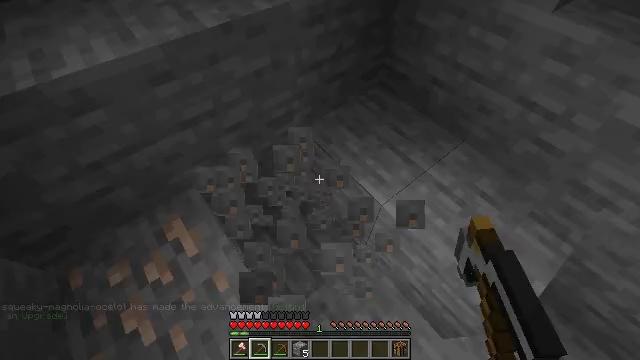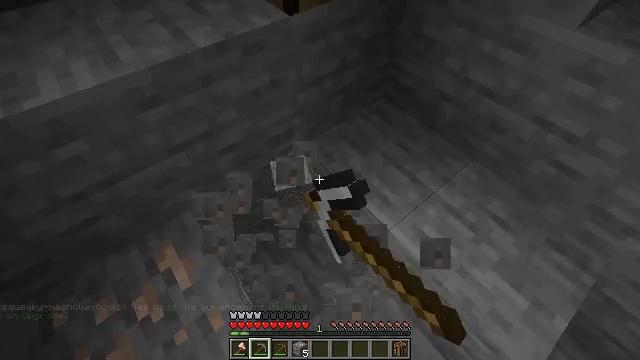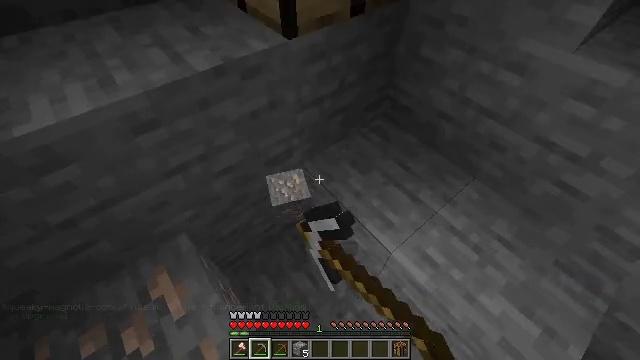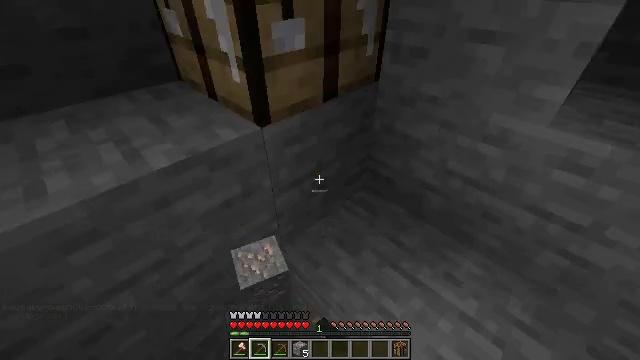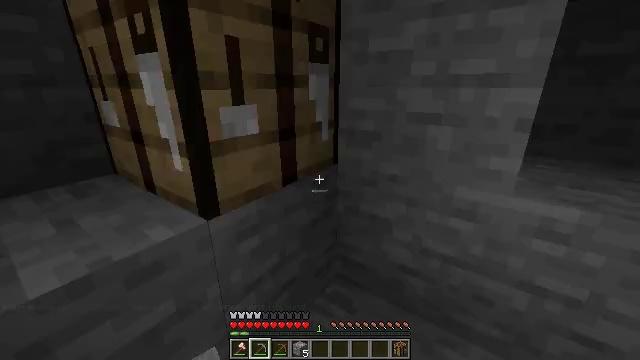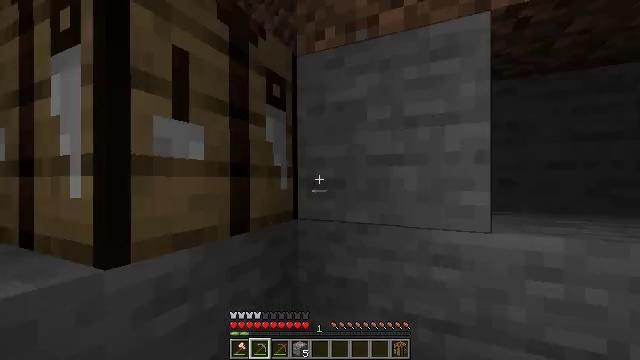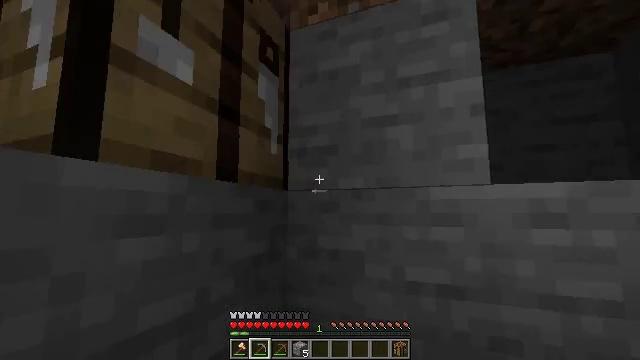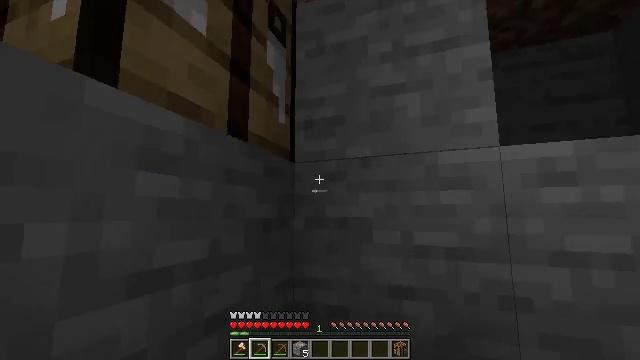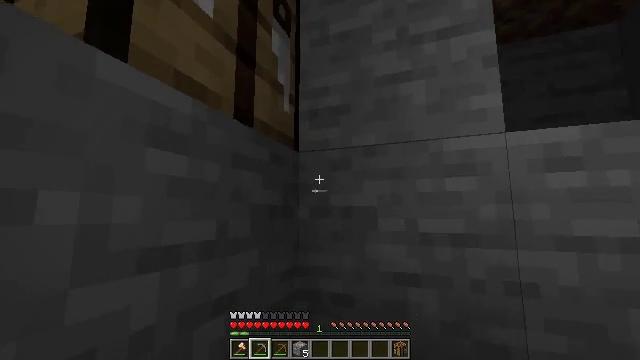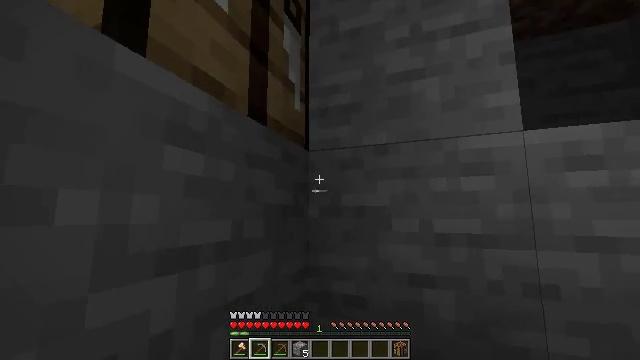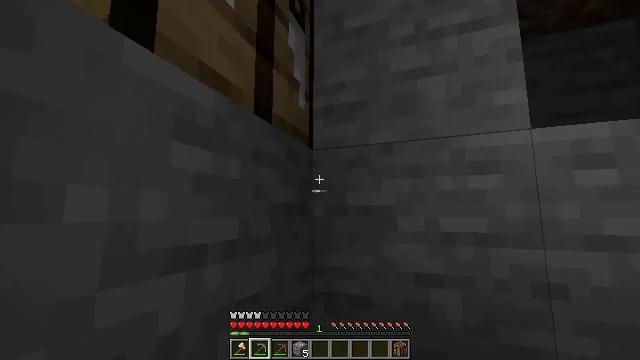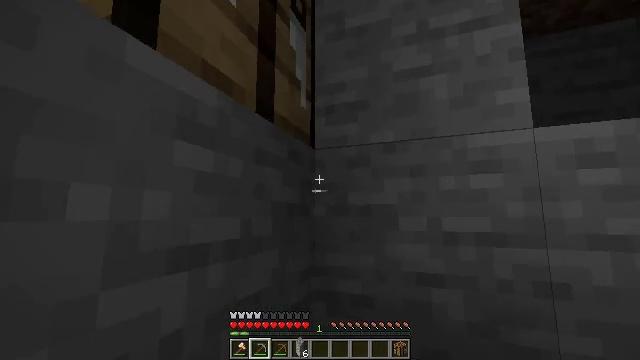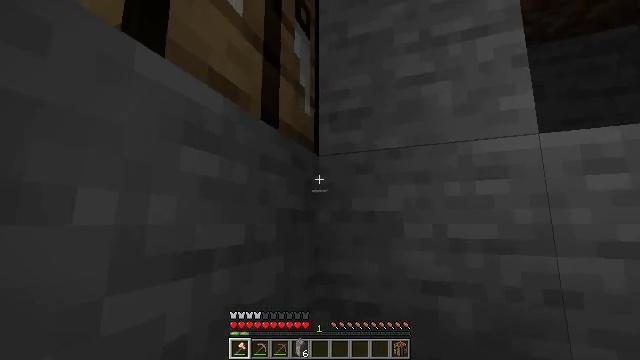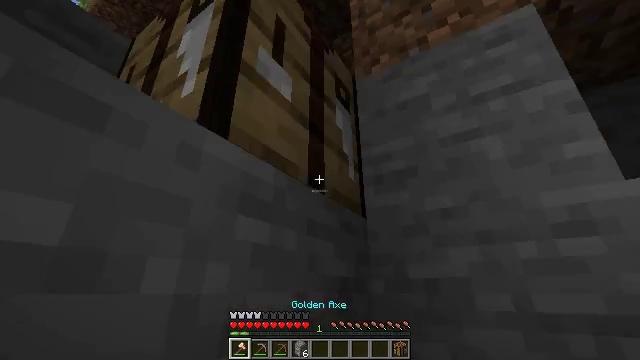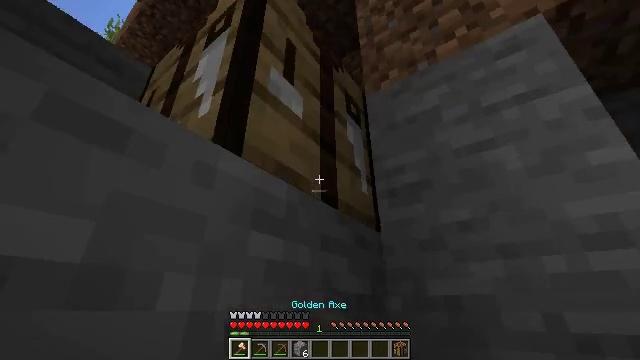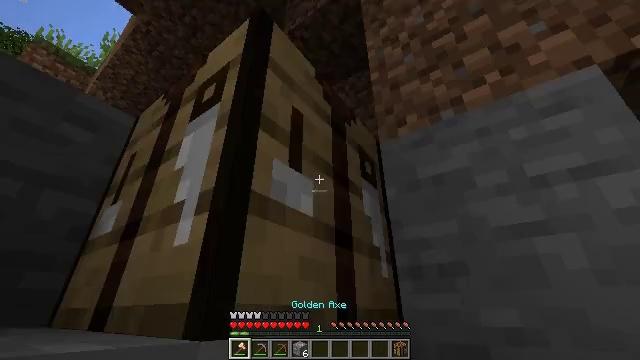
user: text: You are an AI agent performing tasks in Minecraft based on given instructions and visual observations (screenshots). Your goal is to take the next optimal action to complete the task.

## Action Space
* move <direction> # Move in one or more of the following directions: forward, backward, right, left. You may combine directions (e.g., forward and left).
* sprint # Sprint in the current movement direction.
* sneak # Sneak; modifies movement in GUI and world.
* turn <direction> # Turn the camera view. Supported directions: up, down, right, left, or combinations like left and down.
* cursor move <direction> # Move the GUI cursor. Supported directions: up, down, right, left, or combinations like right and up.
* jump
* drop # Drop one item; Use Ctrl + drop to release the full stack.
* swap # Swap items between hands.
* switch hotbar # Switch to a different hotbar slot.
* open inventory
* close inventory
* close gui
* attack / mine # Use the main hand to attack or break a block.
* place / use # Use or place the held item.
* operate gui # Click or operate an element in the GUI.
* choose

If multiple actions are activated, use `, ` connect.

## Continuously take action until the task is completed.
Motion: motion action
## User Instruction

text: Get the crafting table into the inventory.
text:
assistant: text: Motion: move forward, attack / mine
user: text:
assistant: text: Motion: move forward, turn up, attack / mine
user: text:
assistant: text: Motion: move forward, turn right and up
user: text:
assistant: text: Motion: turn right and up
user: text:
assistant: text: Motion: turn right and up
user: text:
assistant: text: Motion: turn right and up
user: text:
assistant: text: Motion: no_op
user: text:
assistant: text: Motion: no_op
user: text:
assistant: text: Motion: no_op
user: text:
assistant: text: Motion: no_op
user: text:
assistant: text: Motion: no_op
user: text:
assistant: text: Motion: turn up, switch to hotbar 1
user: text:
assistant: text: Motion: turn left and up, switch to hotbar 1
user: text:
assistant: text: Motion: turn left and up, switch to hotbar 1
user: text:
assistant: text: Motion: move forward, jump
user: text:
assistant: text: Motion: move forward, attack / mine, jump
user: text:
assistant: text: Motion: move forward, attack / mine, jump
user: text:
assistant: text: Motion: move forward, attack / mine, jump
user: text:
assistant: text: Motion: move forward, turn left and down, attack / mine
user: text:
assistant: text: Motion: move forward, turn left and down, attack / mine
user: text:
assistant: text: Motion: move forward, turn left and down, attack / mine
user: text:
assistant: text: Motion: turn left and down, attack / mine
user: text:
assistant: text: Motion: turn down, attack / mine
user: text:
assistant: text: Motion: attack / mine
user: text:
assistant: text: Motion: attack / mine
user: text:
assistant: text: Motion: attack / mine
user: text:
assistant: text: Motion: attack / mine
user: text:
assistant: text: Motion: attack / mine
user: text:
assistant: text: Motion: attack / mine
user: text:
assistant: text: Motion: attack / mine